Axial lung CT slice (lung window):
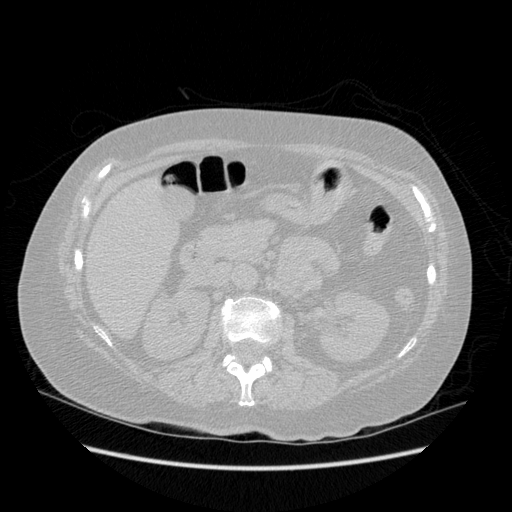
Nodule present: no